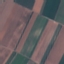
Land use / land cover: AnnualCrop